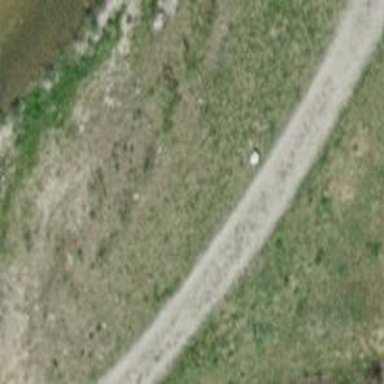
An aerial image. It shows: Pebblestone path.